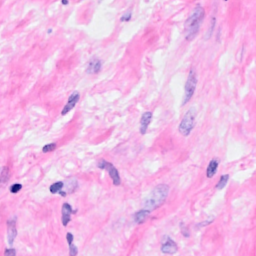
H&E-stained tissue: Breast